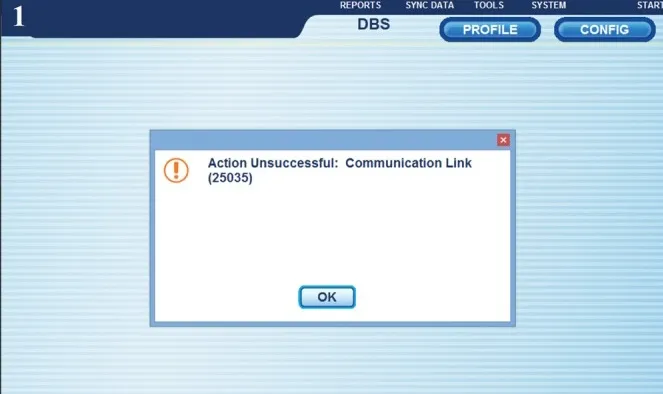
The error message: "action unsuccessful: communication link (25035)".
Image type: chart (chart)